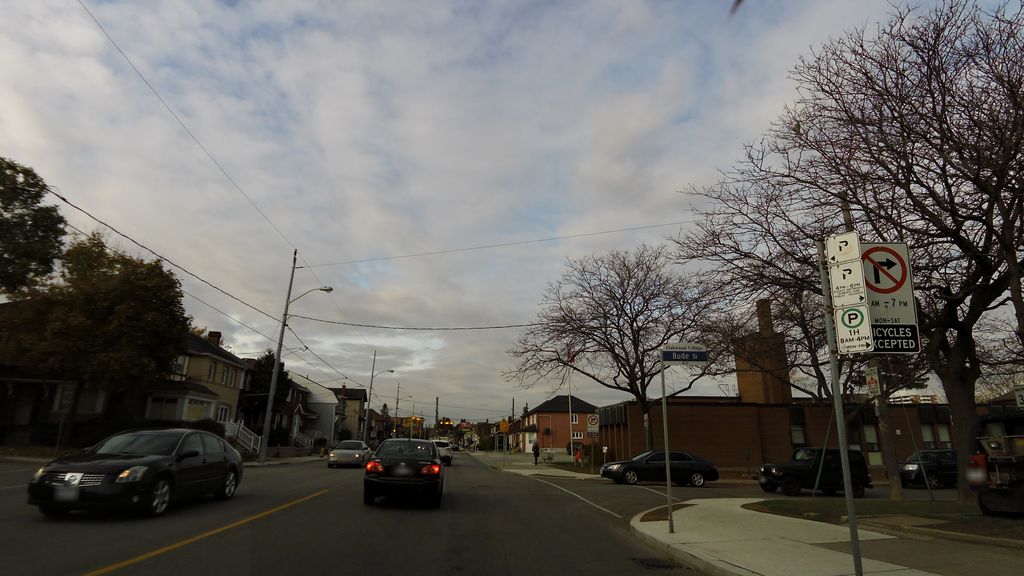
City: toronto